Field crop: maize
Growth stage: 2
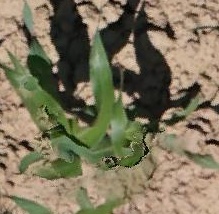
Species: maize